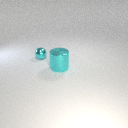
small cyan metal sphere behind large cyan metal cylinder